Interaction volume radius: 5 \u00c5
Interaction volume height: 45 \u00c5
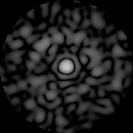
Disorder parameter: 0.8391